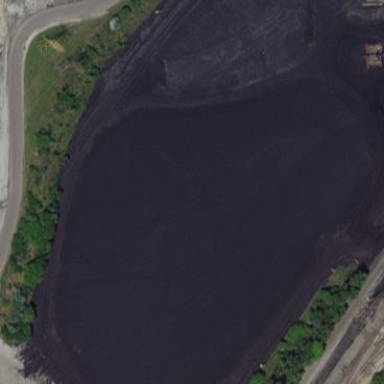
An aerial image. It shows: Storage area for coal.